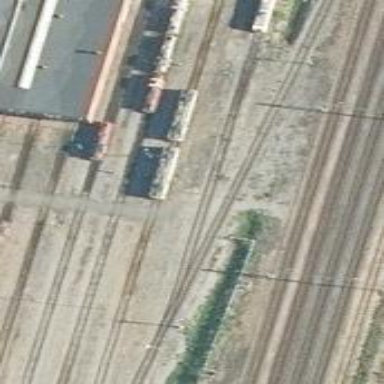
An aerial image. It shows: Railway signal.